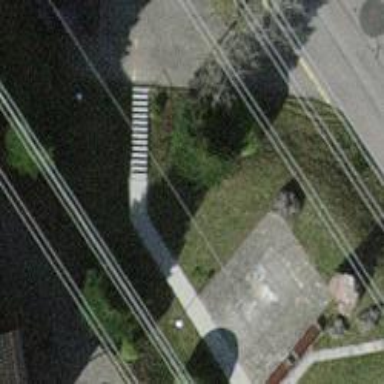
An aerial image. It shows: Concrete steps.